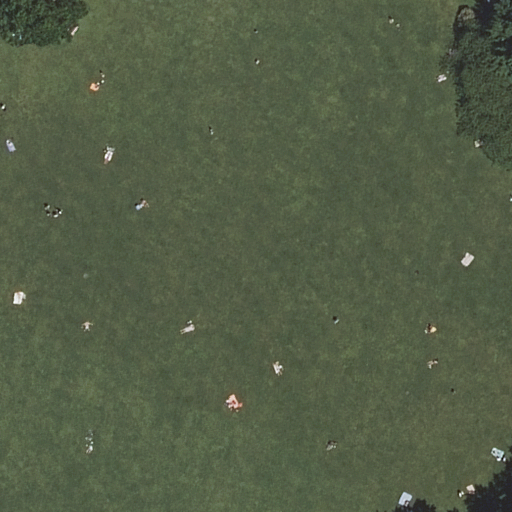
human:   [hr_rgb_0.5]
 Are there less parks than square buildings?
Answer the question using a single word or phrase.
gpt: no

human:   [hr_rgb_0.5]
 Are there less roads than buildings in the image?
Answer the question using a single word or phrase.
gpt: no

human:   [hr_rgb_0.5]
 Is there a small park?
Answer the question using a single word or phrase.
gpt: no

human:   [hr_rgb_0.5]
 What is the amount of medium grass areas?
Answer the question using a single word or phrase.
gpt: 0

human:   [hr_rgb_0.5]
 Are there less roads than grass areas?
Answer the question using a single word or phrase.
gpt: no

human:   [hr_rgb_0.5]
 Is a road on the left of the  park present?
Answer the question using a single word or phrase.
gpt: yes

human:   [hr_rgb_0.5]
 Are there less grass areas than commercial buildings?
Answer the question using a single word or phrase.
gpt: no

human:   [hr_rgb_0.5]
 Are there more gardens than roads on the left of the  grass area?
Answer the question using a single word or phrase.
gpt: yes

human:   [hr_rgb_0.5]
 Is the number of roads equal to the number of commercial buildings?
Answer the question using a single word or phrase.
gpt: no

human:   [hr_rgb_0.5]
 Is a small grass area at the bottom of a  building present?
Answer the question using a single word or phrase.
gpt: no

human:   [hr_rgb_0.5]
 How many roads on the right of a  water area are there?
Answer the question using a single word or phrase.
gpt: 0

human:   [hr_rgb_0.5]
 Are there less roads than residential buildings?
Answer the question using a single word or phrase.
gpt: no

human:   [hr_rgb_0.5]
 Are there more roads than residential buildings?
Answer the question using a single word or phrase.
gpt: yes

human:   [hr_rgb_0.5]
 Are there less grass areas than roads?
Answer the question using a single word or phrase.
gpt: no

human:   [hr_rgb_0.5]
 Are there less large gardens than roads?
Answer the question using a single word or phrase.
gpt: no

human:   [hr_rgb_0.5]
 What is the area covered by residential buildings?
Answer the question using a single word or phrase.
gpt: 0m2

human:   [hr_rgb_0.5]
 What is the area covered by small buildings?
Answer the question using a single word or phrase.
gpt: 0m2

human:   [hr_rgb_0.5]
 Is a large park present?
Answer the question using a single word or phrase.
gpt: yes

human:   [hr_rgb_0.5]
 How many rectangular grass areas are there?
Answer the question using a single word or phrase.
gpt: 1

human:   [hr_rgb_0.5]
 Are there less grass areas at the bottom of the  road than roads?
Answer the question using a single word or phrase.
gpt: no

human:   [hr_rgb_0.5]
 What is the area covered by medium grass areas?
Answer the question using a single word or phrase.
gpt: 0m2

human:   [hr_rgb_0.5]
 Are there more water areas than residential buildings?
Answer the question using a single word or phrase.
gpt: no

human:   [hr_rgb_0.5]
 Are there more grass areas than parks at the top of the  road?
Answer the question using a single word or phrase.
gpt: no

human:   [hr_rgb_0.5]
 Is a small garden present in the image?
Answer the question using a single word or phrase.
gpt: no

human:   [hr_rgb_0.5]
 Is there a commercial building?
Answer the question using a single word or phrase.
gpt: no

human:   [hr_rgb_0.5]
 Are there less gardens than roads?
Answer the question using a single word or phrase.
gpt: no

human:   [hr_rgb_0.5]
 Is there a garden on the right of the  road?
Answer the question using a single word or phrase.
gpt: yes

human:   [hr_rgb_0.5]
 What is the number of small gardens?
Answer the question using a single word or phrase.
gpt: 0

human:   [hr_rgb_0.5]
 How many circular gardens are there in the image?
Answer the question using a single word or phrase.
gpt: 0

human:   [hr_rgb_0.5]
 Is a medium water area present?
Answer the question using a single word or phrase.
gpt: no

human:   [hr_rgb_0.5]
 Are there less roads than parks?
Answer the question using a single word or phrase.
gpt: no

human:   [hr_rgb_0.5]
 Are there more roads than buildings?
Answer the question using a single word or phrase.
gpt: yes

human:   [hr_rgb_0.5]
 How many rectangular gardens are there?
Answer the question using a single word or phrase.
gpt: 0

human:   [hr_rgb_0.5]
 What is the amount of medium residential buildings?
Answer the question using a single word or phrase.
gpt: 0

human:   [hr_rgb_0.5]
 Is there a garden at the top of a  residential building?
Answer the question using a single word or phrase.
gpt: no

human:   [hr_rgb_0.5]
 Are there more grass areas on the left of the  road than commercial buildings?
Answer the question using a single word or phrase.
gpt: yes